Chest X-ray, PA view. Patient: 75 years old, sex M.
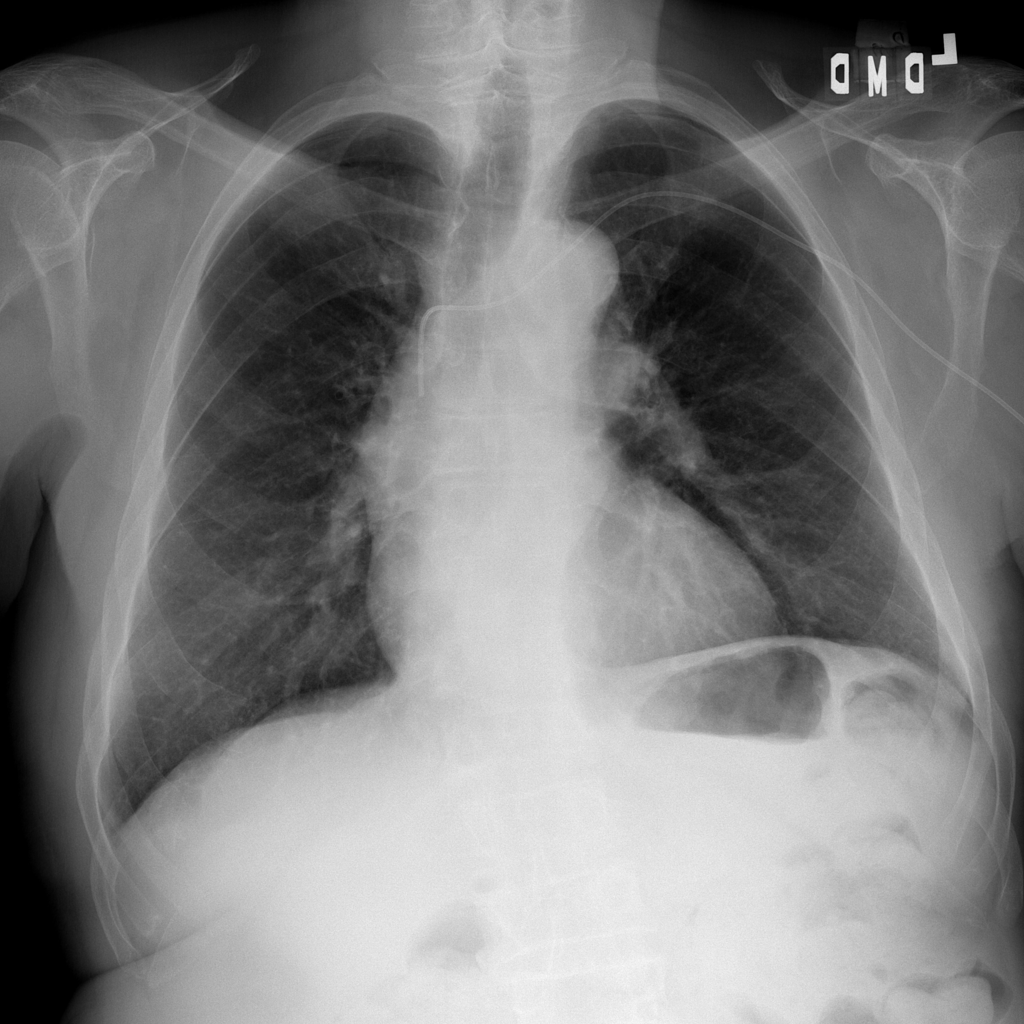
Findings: No Finding